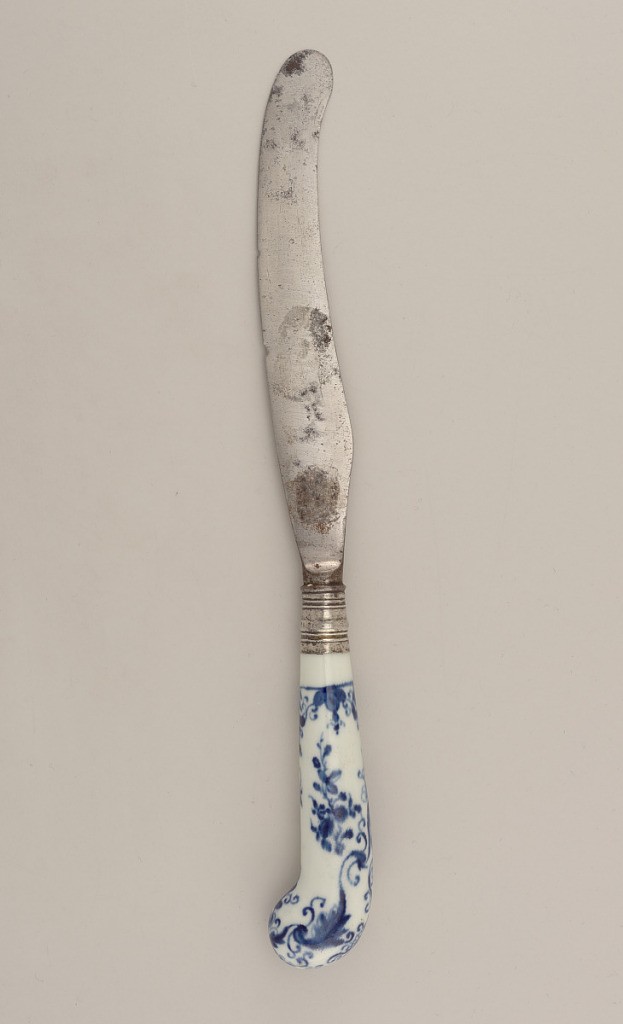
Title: Knife with Porcelain Handle (Paired with Fork)
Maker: Royal Worcester, English, established 1751
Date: ca. 1765
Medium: steel, silver; porcelain, vitreous enamel
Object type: knife
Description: Large sabre-shaped blade with plain bolster. Silver ferrule with scalloped edge and horizontal bands. Pistol-shaped porcelain handle, blue floral decoration on a white background.